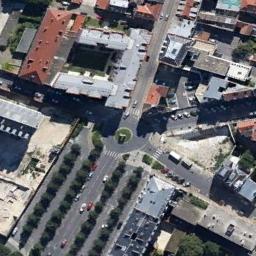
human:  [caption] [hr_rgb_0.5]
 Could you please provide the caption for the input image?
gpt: There are many buildings of different shapes and sizes around the roundabout .

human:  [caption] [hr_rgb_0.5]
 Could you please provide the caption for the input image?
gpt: There are many bifurcation roads with many moving and waiting vehicles, And many neatly arranged tall buildings and some trees around the roundabout .

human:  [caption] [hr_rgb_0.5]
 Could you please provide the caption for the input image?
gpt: The roundabout is next to buildings and trees .

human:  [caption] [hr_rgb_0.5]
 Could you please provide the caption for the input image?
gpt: The roundabout with five exits and entrances is in the commercial area .

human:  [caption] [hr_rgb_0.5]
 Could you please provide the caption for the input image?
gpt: There are many buildings near the roundabout .